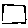
Label: square